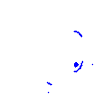
Particle: electron